Question: So I have a class two class named "Form" and "Question". "Form" contained an array of Question.
When I add a question in the array, I call a method called render() in each question
'''
render() {
let htmlElement = document.getElementById("formBody");
let id = Question.GenerateID();
htmlElement.innerHTML += '
<div class="p-2">
<input type="text" class="input-transparent w-100" id="${id}.t" value="${this.Title}" placeholder="Unnamed question">
</div>';
/**
* @param {int} id
*/
let questionNameChange = function(id) {
this.Title = document.getElementById(id + ".t").value;
};
document.getElementById(id + ".t").onchange = questionNameChange.bind(this, id);
}
'''
Image of the form

The problem is that the element.onchange, which allows me to change the title of a question.
When I change the title of any questions, via the input text, it only works on the last question that has been rendered.
Am I doing anything wrong?
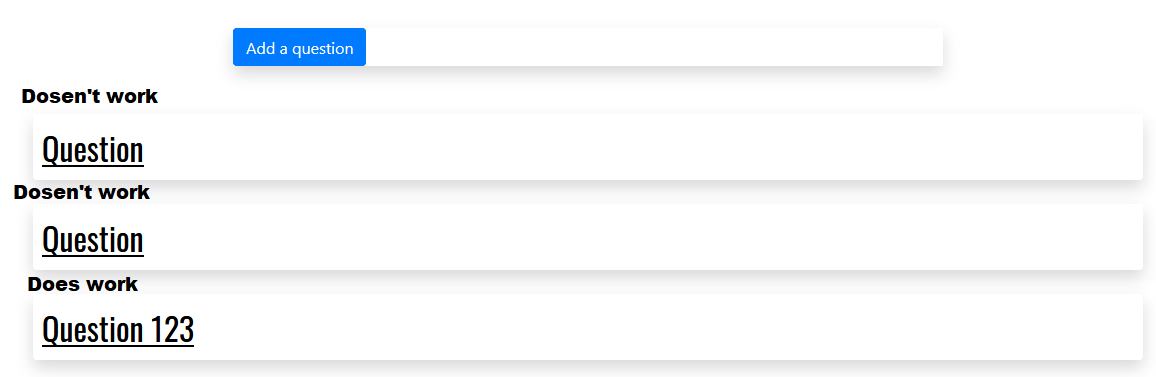
Answer: Maybe you have to delay binding the onchange until the element has been inserted in the dom. In other words, wrap it in a setTimeout:
'''
setTimeout(function() {
document.getElementById(id + ".t").onchange = questionNameChange.bind(this, id);
})
'''
Check out this working example:
'''
let Question = {GenerateID: () => Math.floor(Math.random() * 100)}
class MyClass {
constructor(){
this.Title = 'my title'
}
questionNameChange(id) {
this.Title = document.getElementById(id + ".t").value;
document.getElementById('${id}-label').innerHTML = this.Title
}
render() {
let htmlElement = document.getElementById("formBody");
let id = Question.GenerateID();
htmlElement.innerHTML += '
<div class="p-2">
<input type="text" class="input-transparent w-100" id="${id}.t" value="${this.Title}" placeholder="Unnamed question">
<label id="${id}-label"></label>
</div>';
setTimeout(() => {
document.getElementById(id + ".t").onchange = () => {
this.questionNameChange(id)
}
})
}
}
$(() => {
let myClass = new MyClass()
myClass.render()
myClass.render()
myClass.render()
})
'''
'''
<script src="https://cdnjs.cloudflare.com/ajax/libs/jquery/3.3.1/jquery.min.js"></script>
<form id="formBody">
</form>
'''